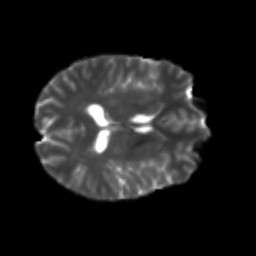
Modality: T2w
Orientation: axial
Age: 22
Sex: male
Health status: healthy
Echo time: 0.074 s